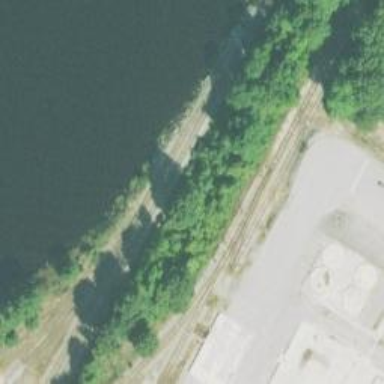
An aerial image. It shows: Railway track.